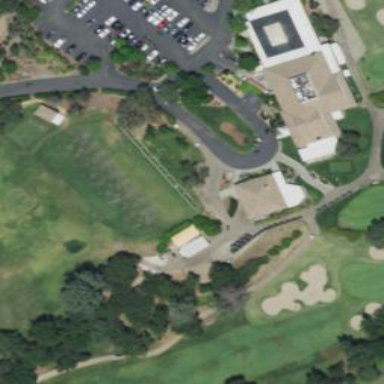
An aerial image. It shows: Golf tee.